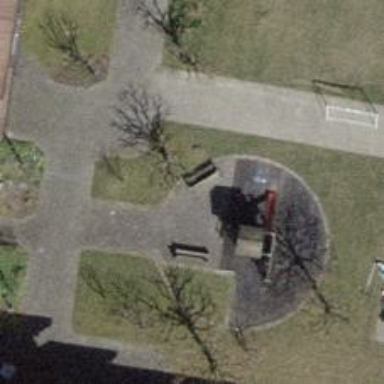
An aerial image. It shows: Bench for seating.